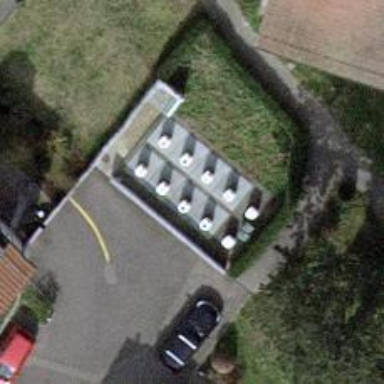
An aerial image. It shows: Recycling container for recycling.